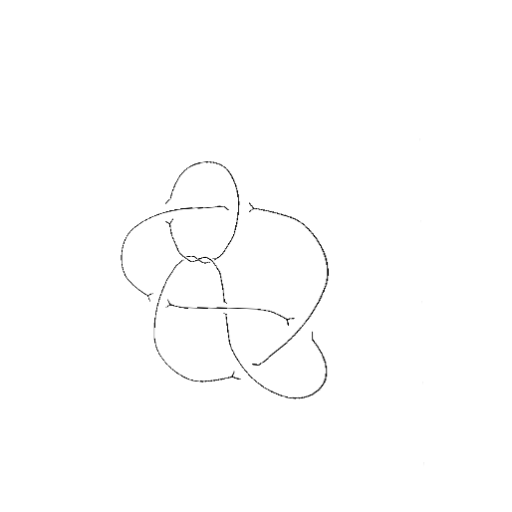
Crossing number: 9